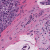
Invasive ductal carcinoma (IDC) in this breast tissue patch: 0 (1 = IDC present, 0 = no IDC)